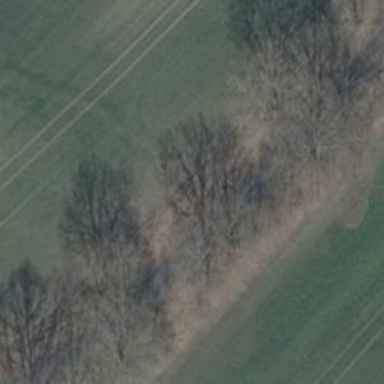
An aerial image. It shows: Row of broadleaved trees.